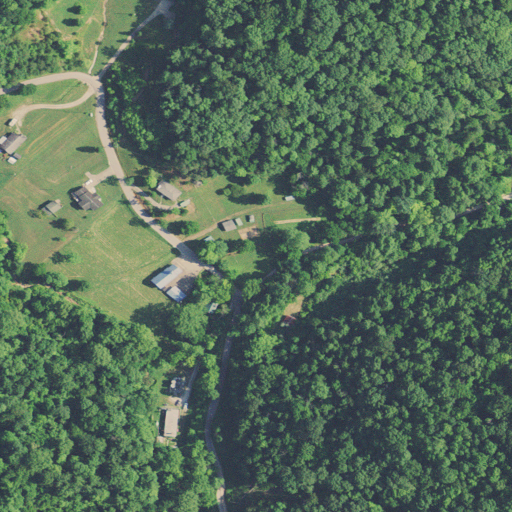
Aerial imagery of valley in West Virginia named Pigeonroost Hollow containing deciduous forest, pasture, open development, mixed forest, and low intensity development